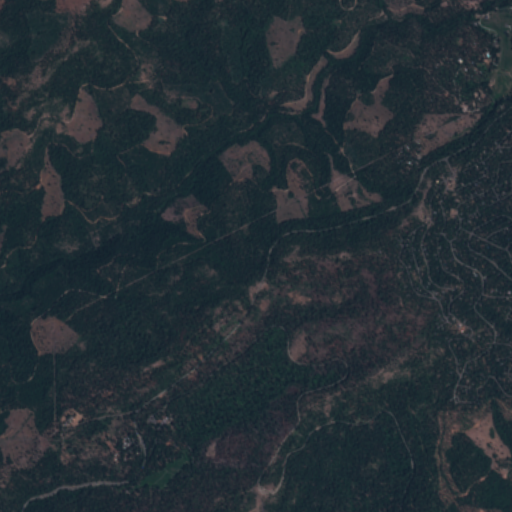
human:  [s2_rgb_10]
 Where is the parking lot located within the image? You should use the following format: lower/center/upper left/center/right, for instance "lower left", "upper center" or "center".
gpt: The parking lot is located in the lower left of the image.
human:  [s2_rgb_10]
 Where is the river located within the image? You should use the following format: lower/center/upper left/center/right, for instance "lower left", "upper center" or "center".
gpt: The river is located in the right of the image.
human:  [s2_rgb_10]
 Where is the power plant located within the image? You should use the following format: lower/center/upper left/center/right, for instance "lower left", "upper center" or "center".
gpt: There is no power plant in the image.